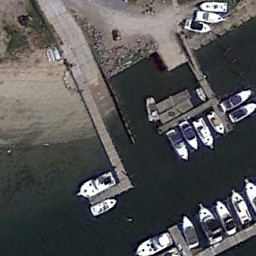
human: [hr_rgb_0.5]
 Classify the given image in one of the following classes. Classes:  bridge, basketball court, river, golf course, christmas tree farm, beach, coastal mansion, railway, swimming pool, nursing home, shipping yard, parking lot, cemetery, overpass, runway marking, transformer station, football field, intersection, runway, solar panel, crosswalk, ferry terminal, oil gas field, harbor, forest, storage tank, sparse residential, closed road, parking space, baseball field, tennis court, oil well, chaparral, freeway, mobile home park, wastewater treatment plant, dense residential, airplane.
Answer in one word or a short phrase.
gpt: ferry terminal